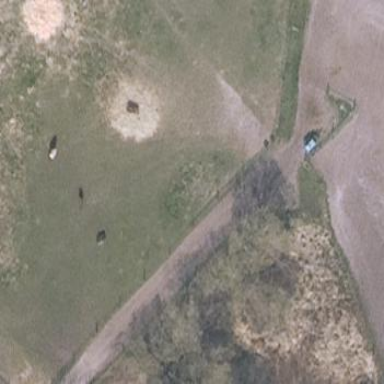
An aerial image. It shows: Equestrian pitch for leisure land activities.